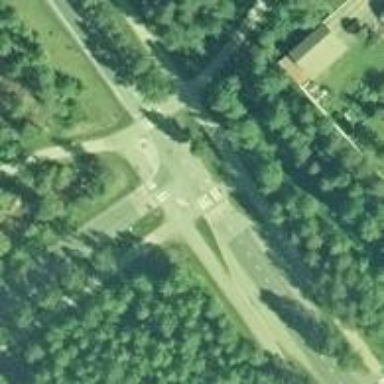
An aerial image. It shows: Marked road crossing.